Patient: sex M, age 43
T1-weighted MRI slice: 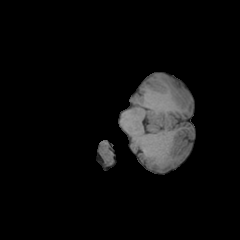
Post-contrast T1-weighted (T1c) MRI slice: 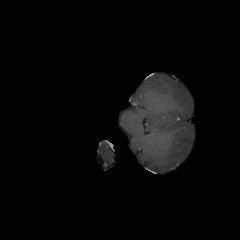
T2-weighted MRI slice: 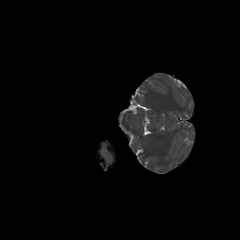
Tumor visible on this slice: no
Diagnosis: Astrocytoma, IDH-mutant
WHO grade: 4